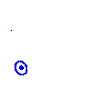
Particle: electron